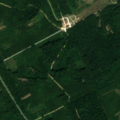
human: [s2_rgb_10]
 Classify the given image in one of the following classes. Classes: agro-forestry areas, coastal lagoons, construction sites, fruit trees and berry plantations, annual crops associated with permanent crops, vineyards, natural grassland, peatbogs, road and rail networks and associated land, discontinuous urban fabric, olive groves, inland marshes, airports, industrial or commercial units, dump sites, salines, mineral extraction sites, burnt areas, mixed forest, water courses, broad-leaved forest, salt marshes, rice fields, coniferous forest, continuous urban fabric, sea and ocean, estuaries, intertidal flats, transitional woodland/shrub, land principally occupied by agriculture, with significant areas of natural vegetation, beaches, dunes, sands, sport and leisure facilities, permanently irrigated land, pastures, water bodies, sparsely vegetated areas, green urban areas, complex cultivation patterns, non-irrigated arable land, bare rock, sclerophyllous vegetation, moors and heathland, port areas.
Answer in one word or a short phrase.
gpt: broad-leaved forest